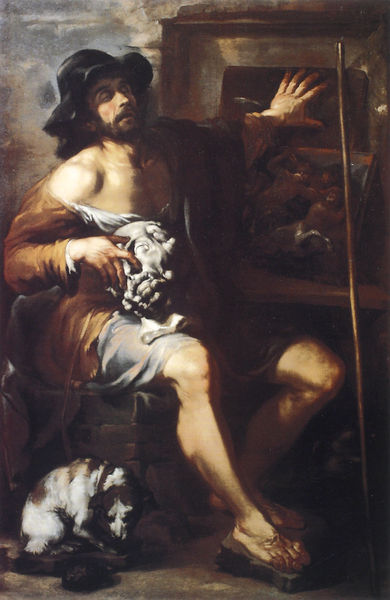
Titel: Der Tastsinn
Künstler: Lieven Mehus
Institution: Privatsammlung
Schlagwörter: blau, fuß, gemälde, hand, himmel, kopf, mann, schatten, weiß, wolken, ocker, sitzen, braun, finger, hut, nase, hund, tiere, bart, hemd, wand, arm, augen, barock, stein, steine, bild, portrait, öl, mantel, sitzend, schulter, ofen, stock, skulptur, bein, stab, füsse, schemel, büste, maler, lichteinfall, plastik, blind, blinder, künstler, allegorie, künste, selbstportrait, gelehrter, bild im bild, treue, haptik, blindheit, paragone, wettstreit, bild künstler, vorrang